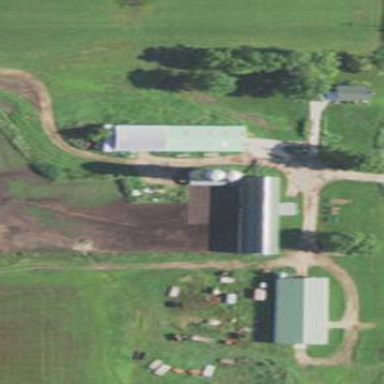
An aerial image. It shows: Farmyard area.